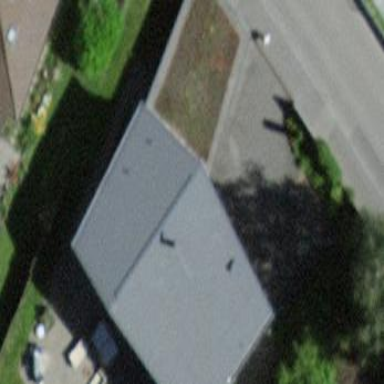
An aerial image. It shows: Barn.